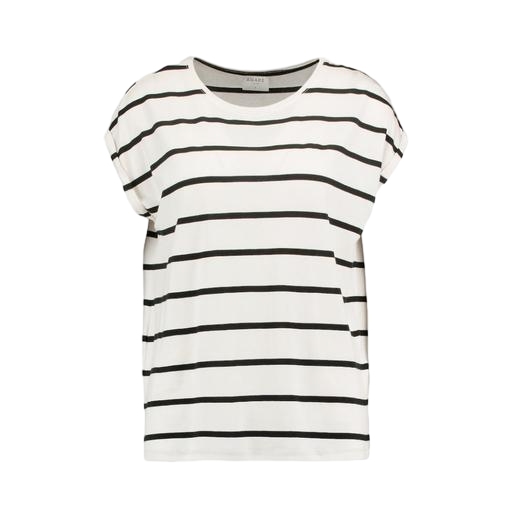
white relaxed fit stripe tee, mina t-shirt black white stripe, striped t-shirt, white background